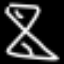
Label: hourglass